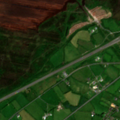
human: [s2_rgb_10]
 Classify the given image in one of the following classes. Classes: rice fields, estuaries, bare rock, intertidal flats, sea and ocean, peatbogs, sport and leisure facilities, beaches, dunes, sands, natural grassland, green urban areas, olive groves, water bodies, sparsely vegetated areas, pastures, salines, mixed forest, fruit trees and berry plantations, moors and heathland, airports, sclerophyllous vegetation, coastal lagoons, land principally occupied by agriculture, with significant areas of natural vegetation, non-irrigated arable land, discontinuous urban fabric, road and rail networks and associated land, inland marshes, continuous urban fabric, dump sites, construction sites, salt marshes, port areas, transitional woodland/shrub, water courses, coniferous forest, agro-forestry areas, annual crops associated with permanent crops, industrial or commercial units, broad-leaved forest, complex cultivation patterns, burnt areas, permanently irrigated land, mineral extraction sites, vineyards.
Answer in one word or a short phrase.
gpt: road and rail networks and associated land, pastures, peatbogs